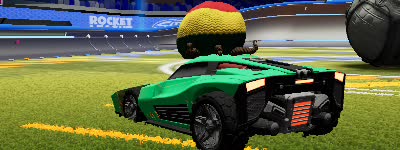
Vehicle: breakout